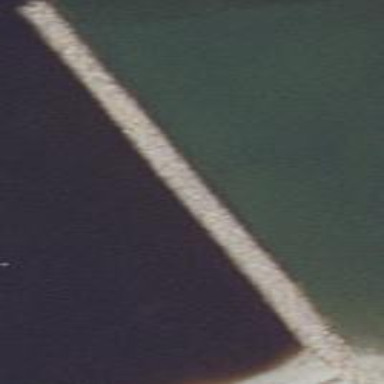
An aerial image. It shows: Breakwater structure.